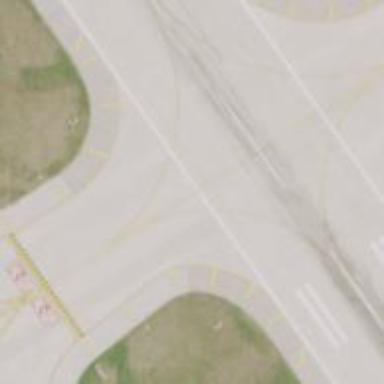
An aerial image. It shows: Image of taxiway at airport.